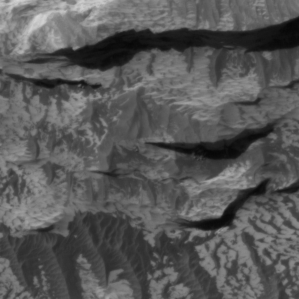
Label: non_frost